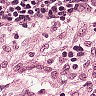
Metastatic tissue present: no